Question: I have the following xml:
'''
<TextView
android:id="@+id/lableText"
android:layout_width="0dp"
android:layout_height="match_parent"
android:layout_weight="0.3"
android:gravity="center_vertical"
android:paddingLeft="15dp"
android:paddingRight="10dp"
android:text="Password"
android:textColor="#516063"
android:textSize="16dp"
android:textStyle="italic" />
<EditText
android:id="@+id/inputText"
android:layout_width="0dp"
android:layout_height="match_parent"
android:layout_weight="0.7"
android:layout_gravity="center"
android:gravity="center_vertical"
android:layout_marginRight="15dp"
android:background="@drawable/input_box_idle"
android:hint="Your Password"
android:paddingLeft="10dp"
android:textColor="#516063"
android:textColorHint="#b4c8cf"
android:textSize="20dp" />
'''
which brings this ui:

Why is is the hint in my editText too close to top border?
the textView is much closer to the bottom, but non of them has bottom margins or paddings.
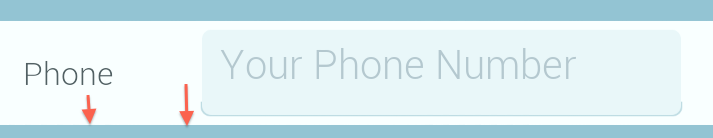
Answer: If the 'EditText' is a '9-patch' (drawable/input_box_idle), first try to replace the Background with a Color. If the hint appear correctly (centred vertically) then you have a problem with your '9-patch'.
Mostly its a problem with the content area (right and bottom). If you haven't set a content area i think android will use the scale area as a content area.
See this image example and try to make the content area cantered like it. (check 'show content' in the 9-patch tool to see the content - the blue area).